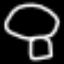
Label: mushroom